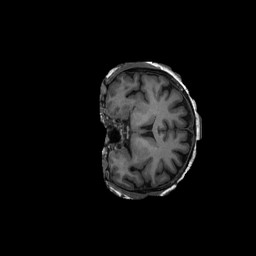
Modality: T1w
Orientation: coronal
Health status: ill
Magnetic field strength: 3 T